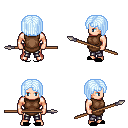
a pixel art fantasy rpg character, male body template, human, light skin, brown tunic, metal pants, white cyan pageboy hairstyle, black slippers, spear, four views (front, back, left, right), 2x2 character sprite sheet, small pixel art, hard edges, no anti-aliasing